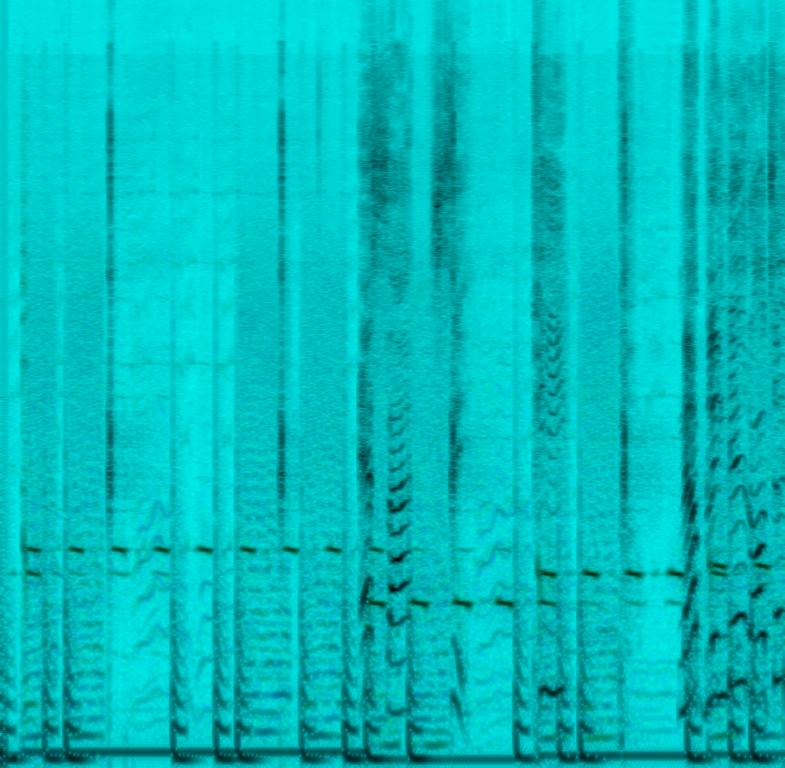
A male vocalist sings this simple melody. The song is medium tempo with steady keyboard harmony ,boomy bass drops and rhythmic finger snapping. The vocalist is spelling a word in a simple melody indicating that this song is a Children’s Song . It is educational, simple, catchy, bouncy and  a fun way of learning to spell small words.